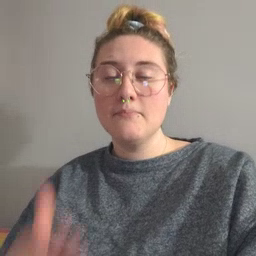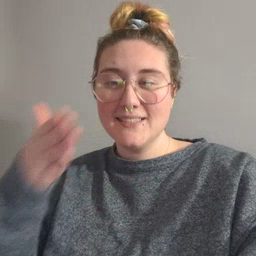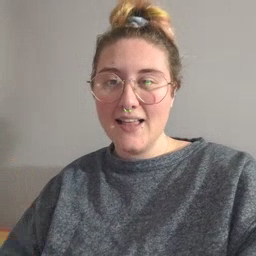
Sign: beside